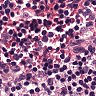
Metastatic tissue present: no